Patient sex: F
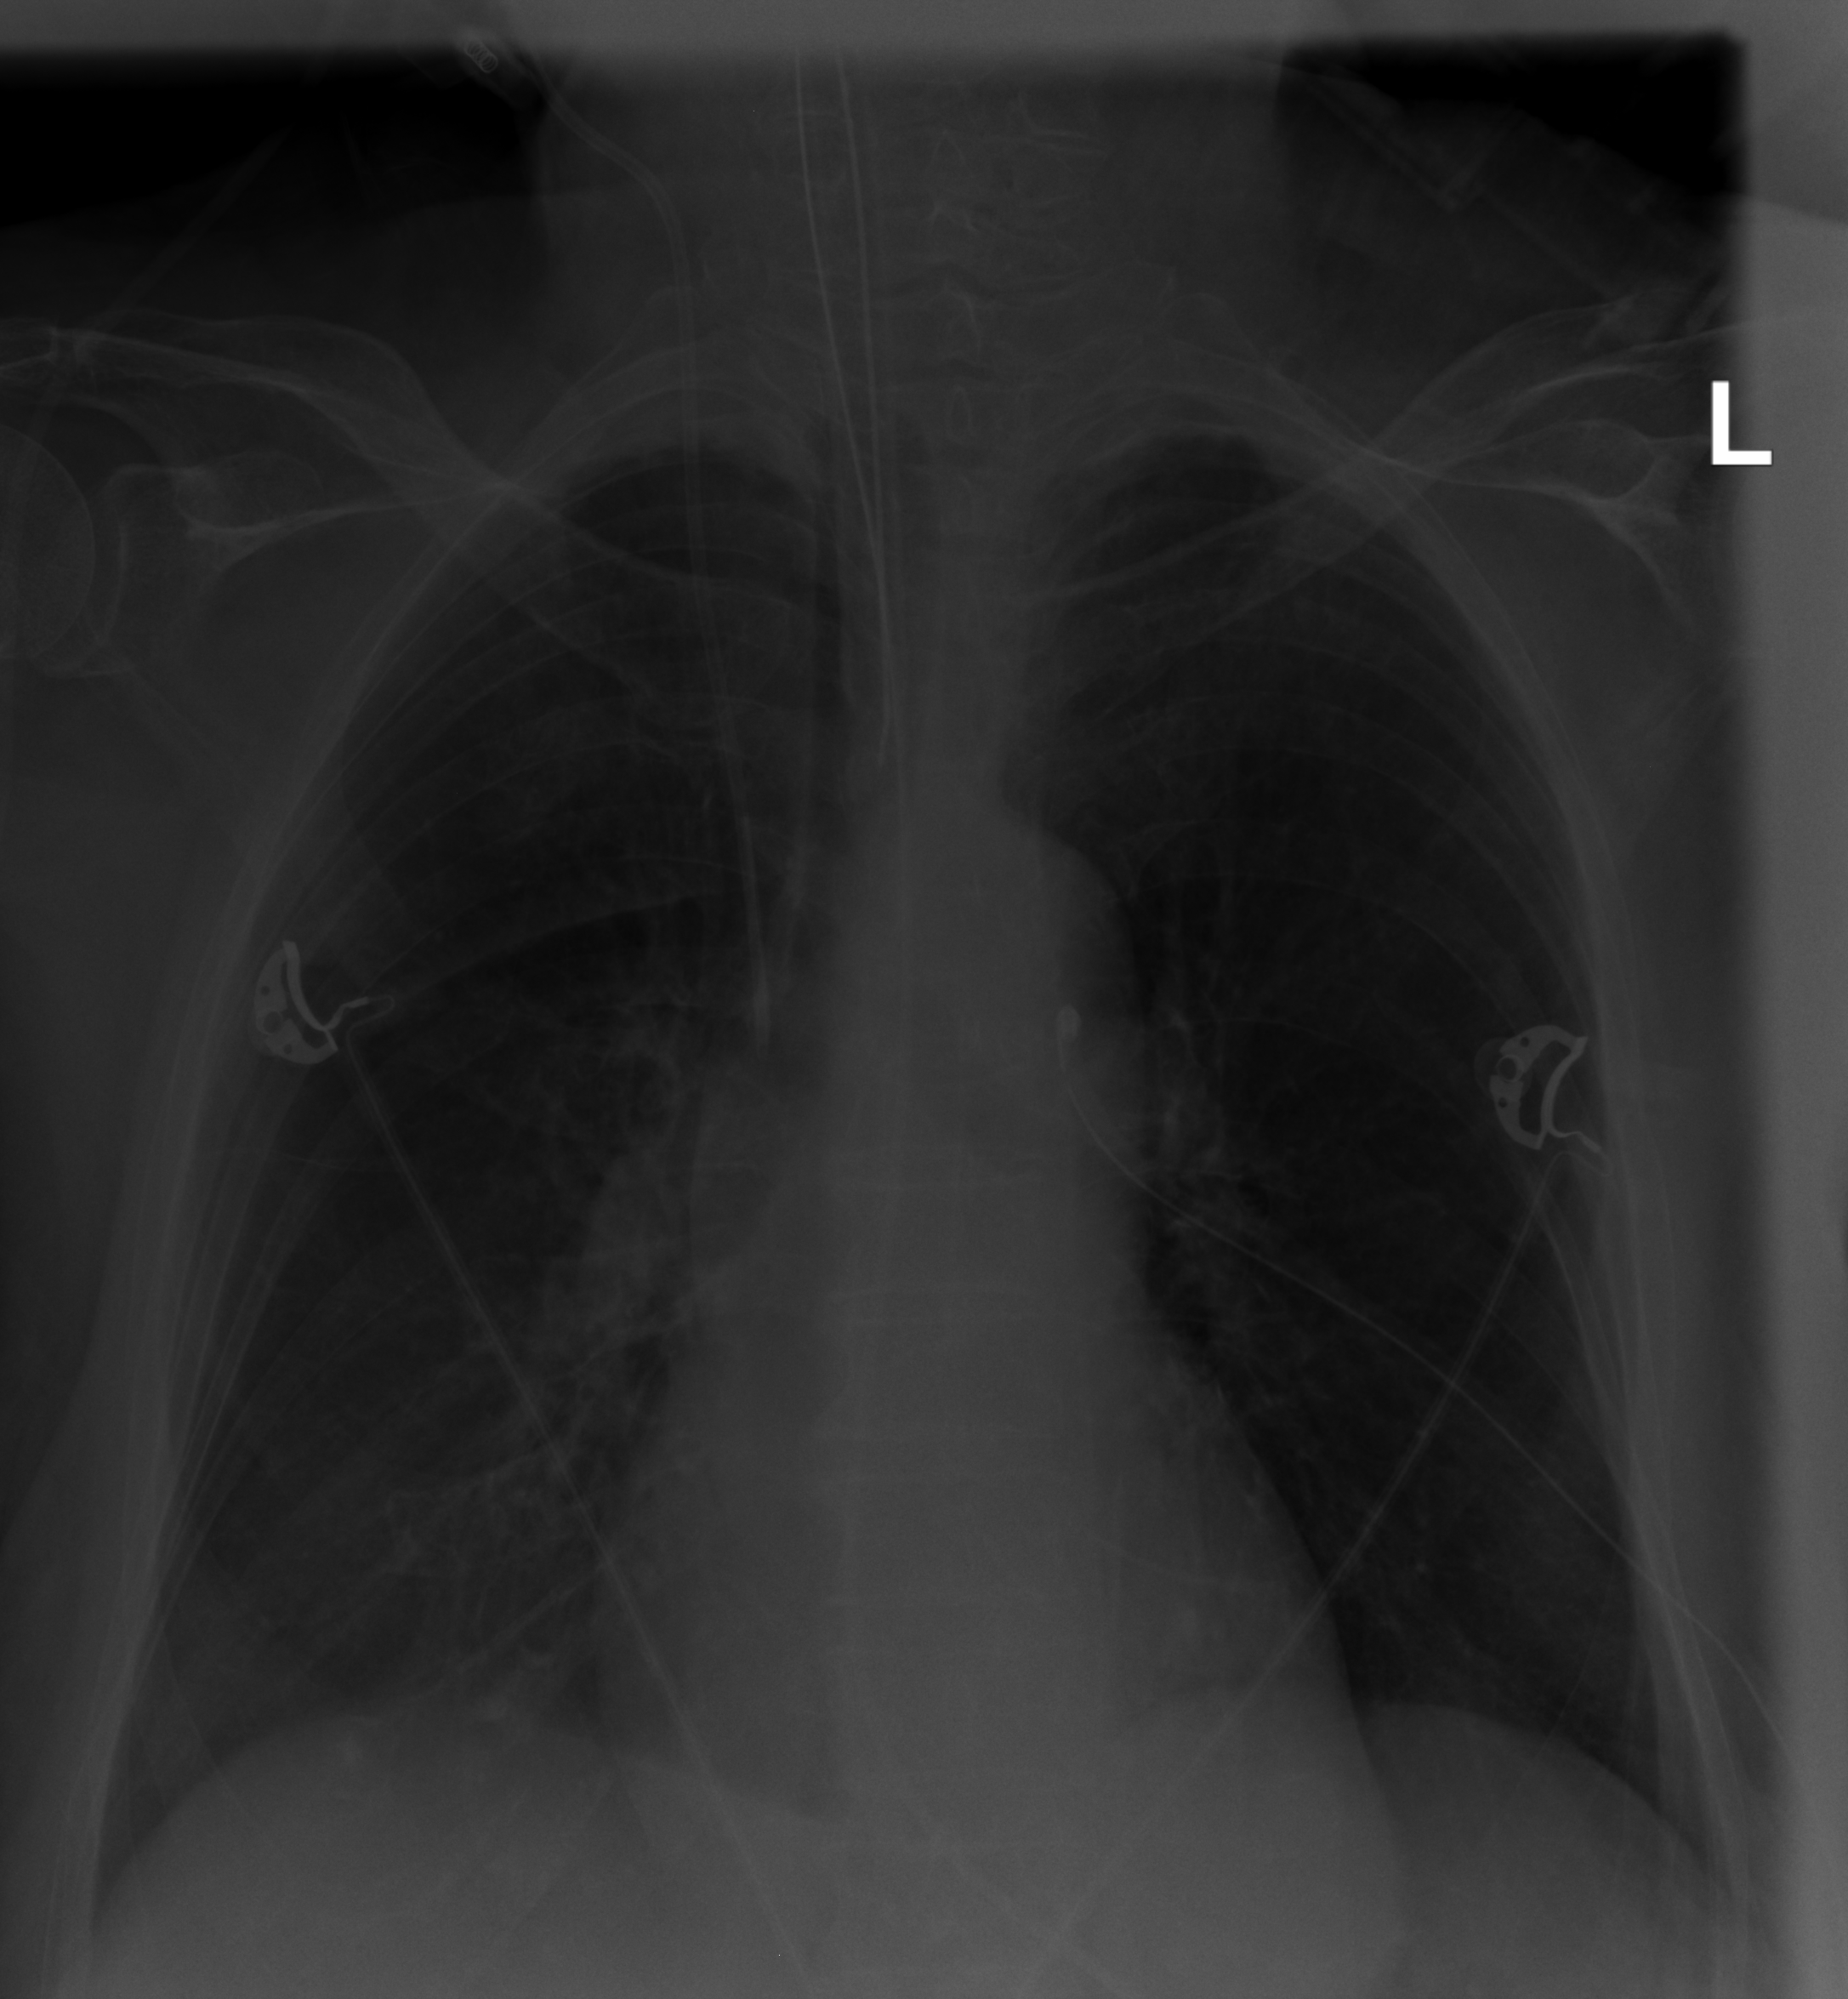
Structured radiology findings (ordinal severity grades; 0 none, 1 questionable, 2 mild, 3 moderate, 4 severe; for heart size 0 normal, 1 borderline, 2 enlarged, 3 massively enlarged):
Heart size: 0
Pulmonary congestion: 0
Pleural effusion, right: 0
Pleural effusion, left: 0
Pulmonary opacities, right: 0
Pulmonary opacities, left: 0
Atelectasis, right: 2
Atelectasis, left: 0